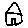
Label: house